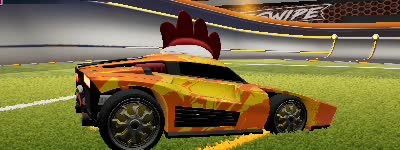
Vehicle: breakout